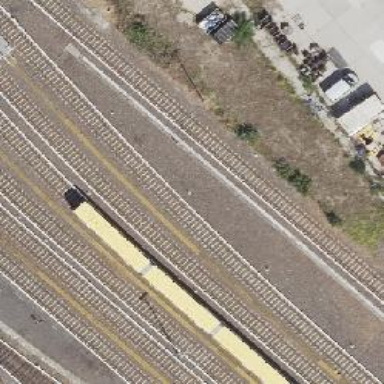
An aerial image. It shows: Yard area with electrified bottom rail.